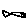
Label: fish